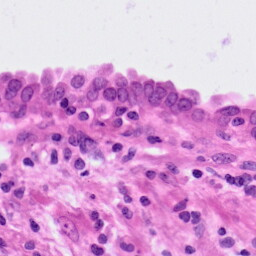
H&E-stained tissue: Lung